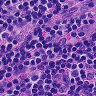
Metastatic tissue present: no